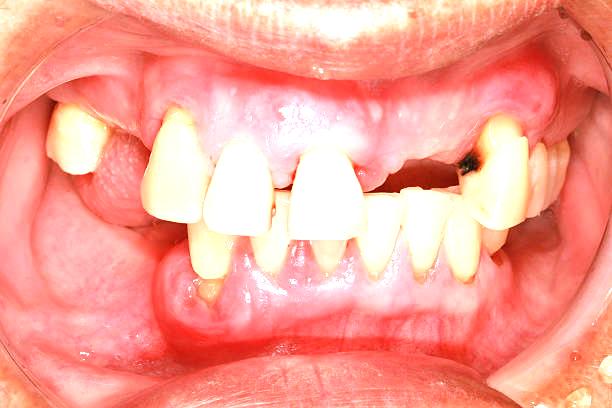
Condition: hypodontia